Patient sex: M
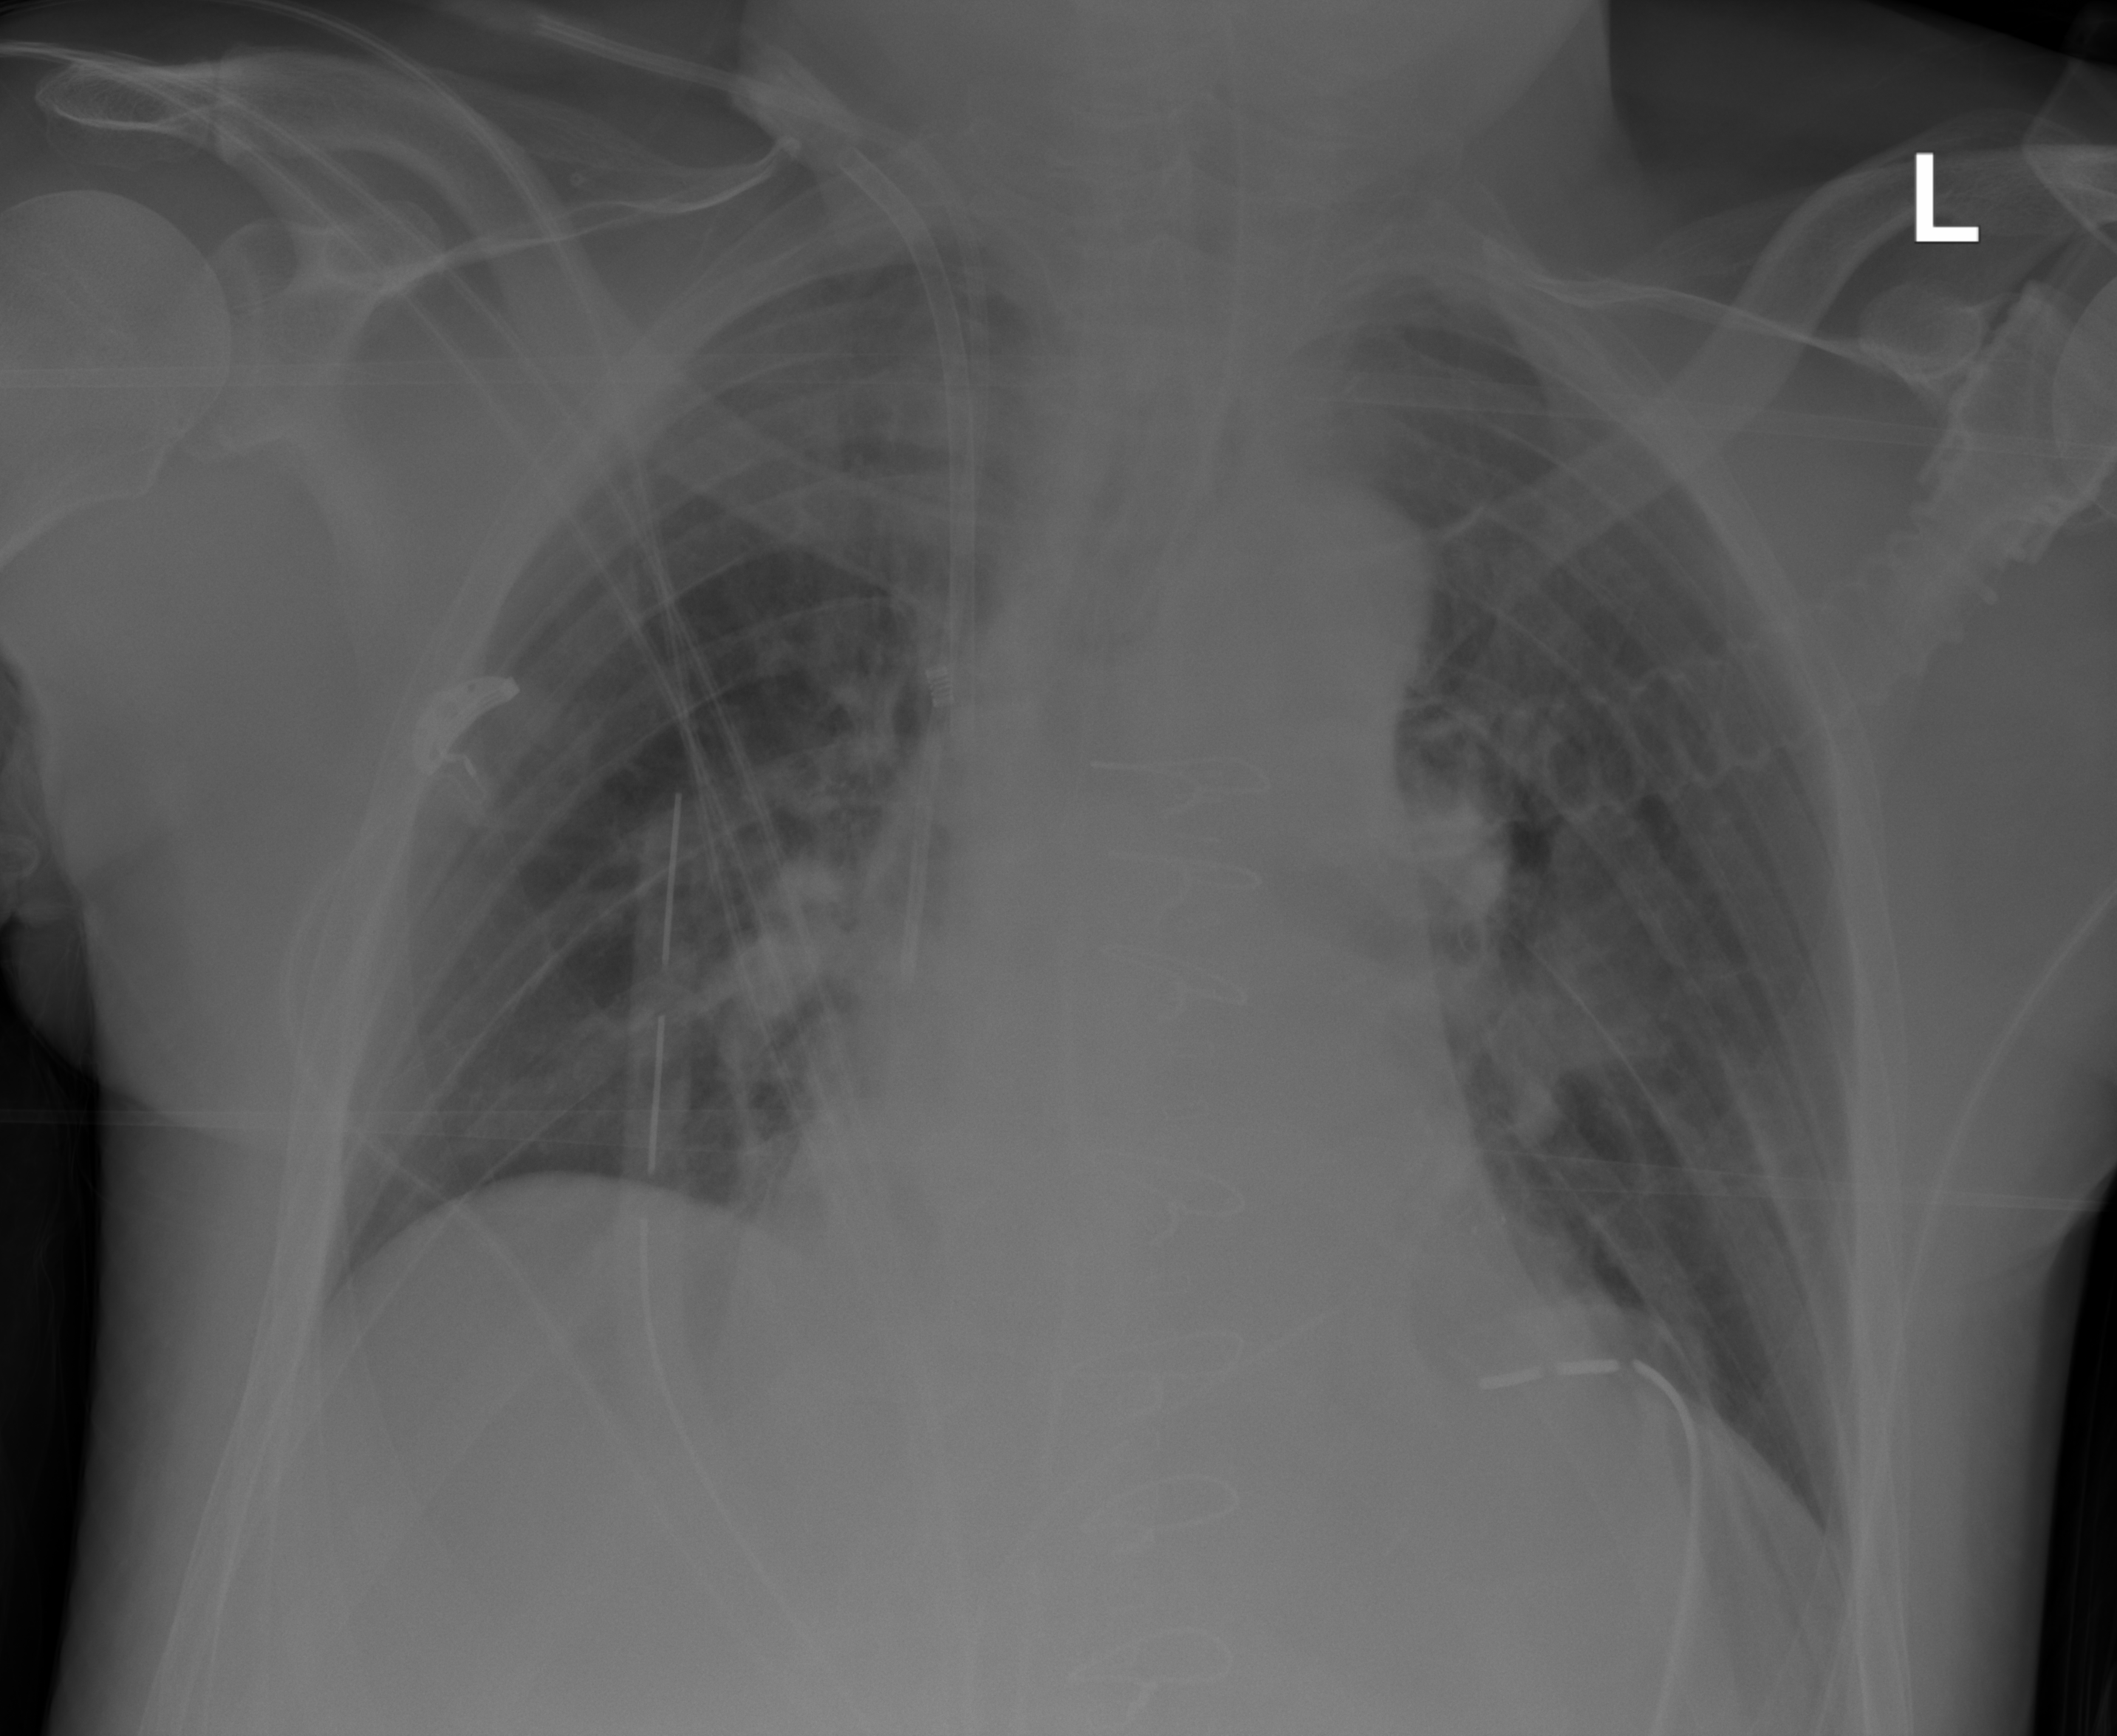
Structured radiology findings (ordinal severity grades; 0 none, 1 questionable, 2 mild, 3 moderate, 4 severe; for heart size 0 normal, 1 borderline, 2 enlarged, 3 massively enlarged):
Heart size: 1
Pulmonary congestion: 2
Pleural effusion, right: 0
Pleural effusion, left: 0
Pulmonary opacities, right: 0
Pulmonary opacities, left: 0
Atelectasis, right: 2
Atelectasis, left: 2